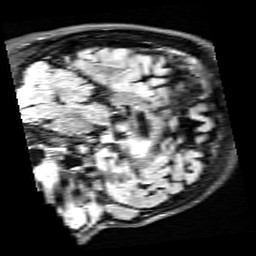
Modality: FLAIR
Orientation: sagittal
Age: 69
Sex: male
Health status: healthy
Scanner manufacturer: siemens
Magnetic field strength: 3 T
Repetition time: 9 s
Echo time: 0.088 s